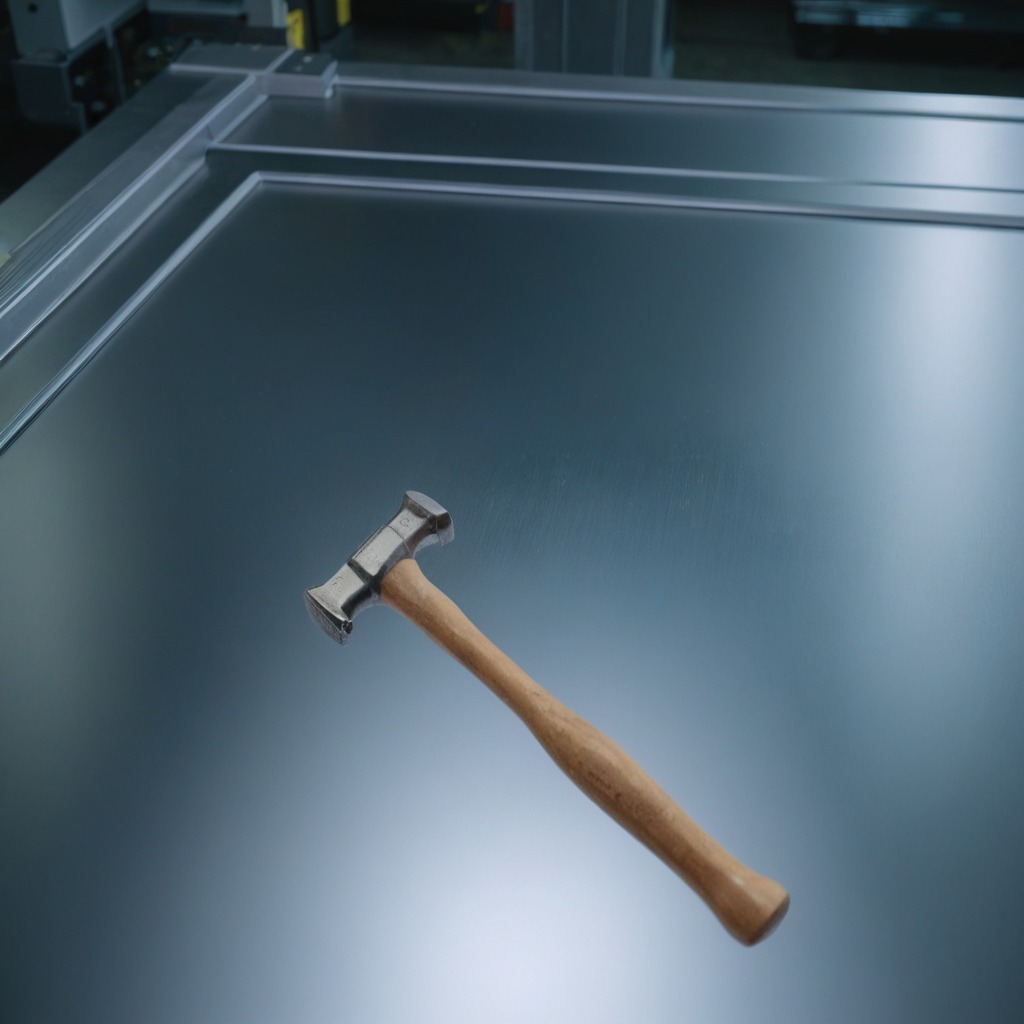
A hammer lies on the metal table in a machine shop under fluorescent lights.